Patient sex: F
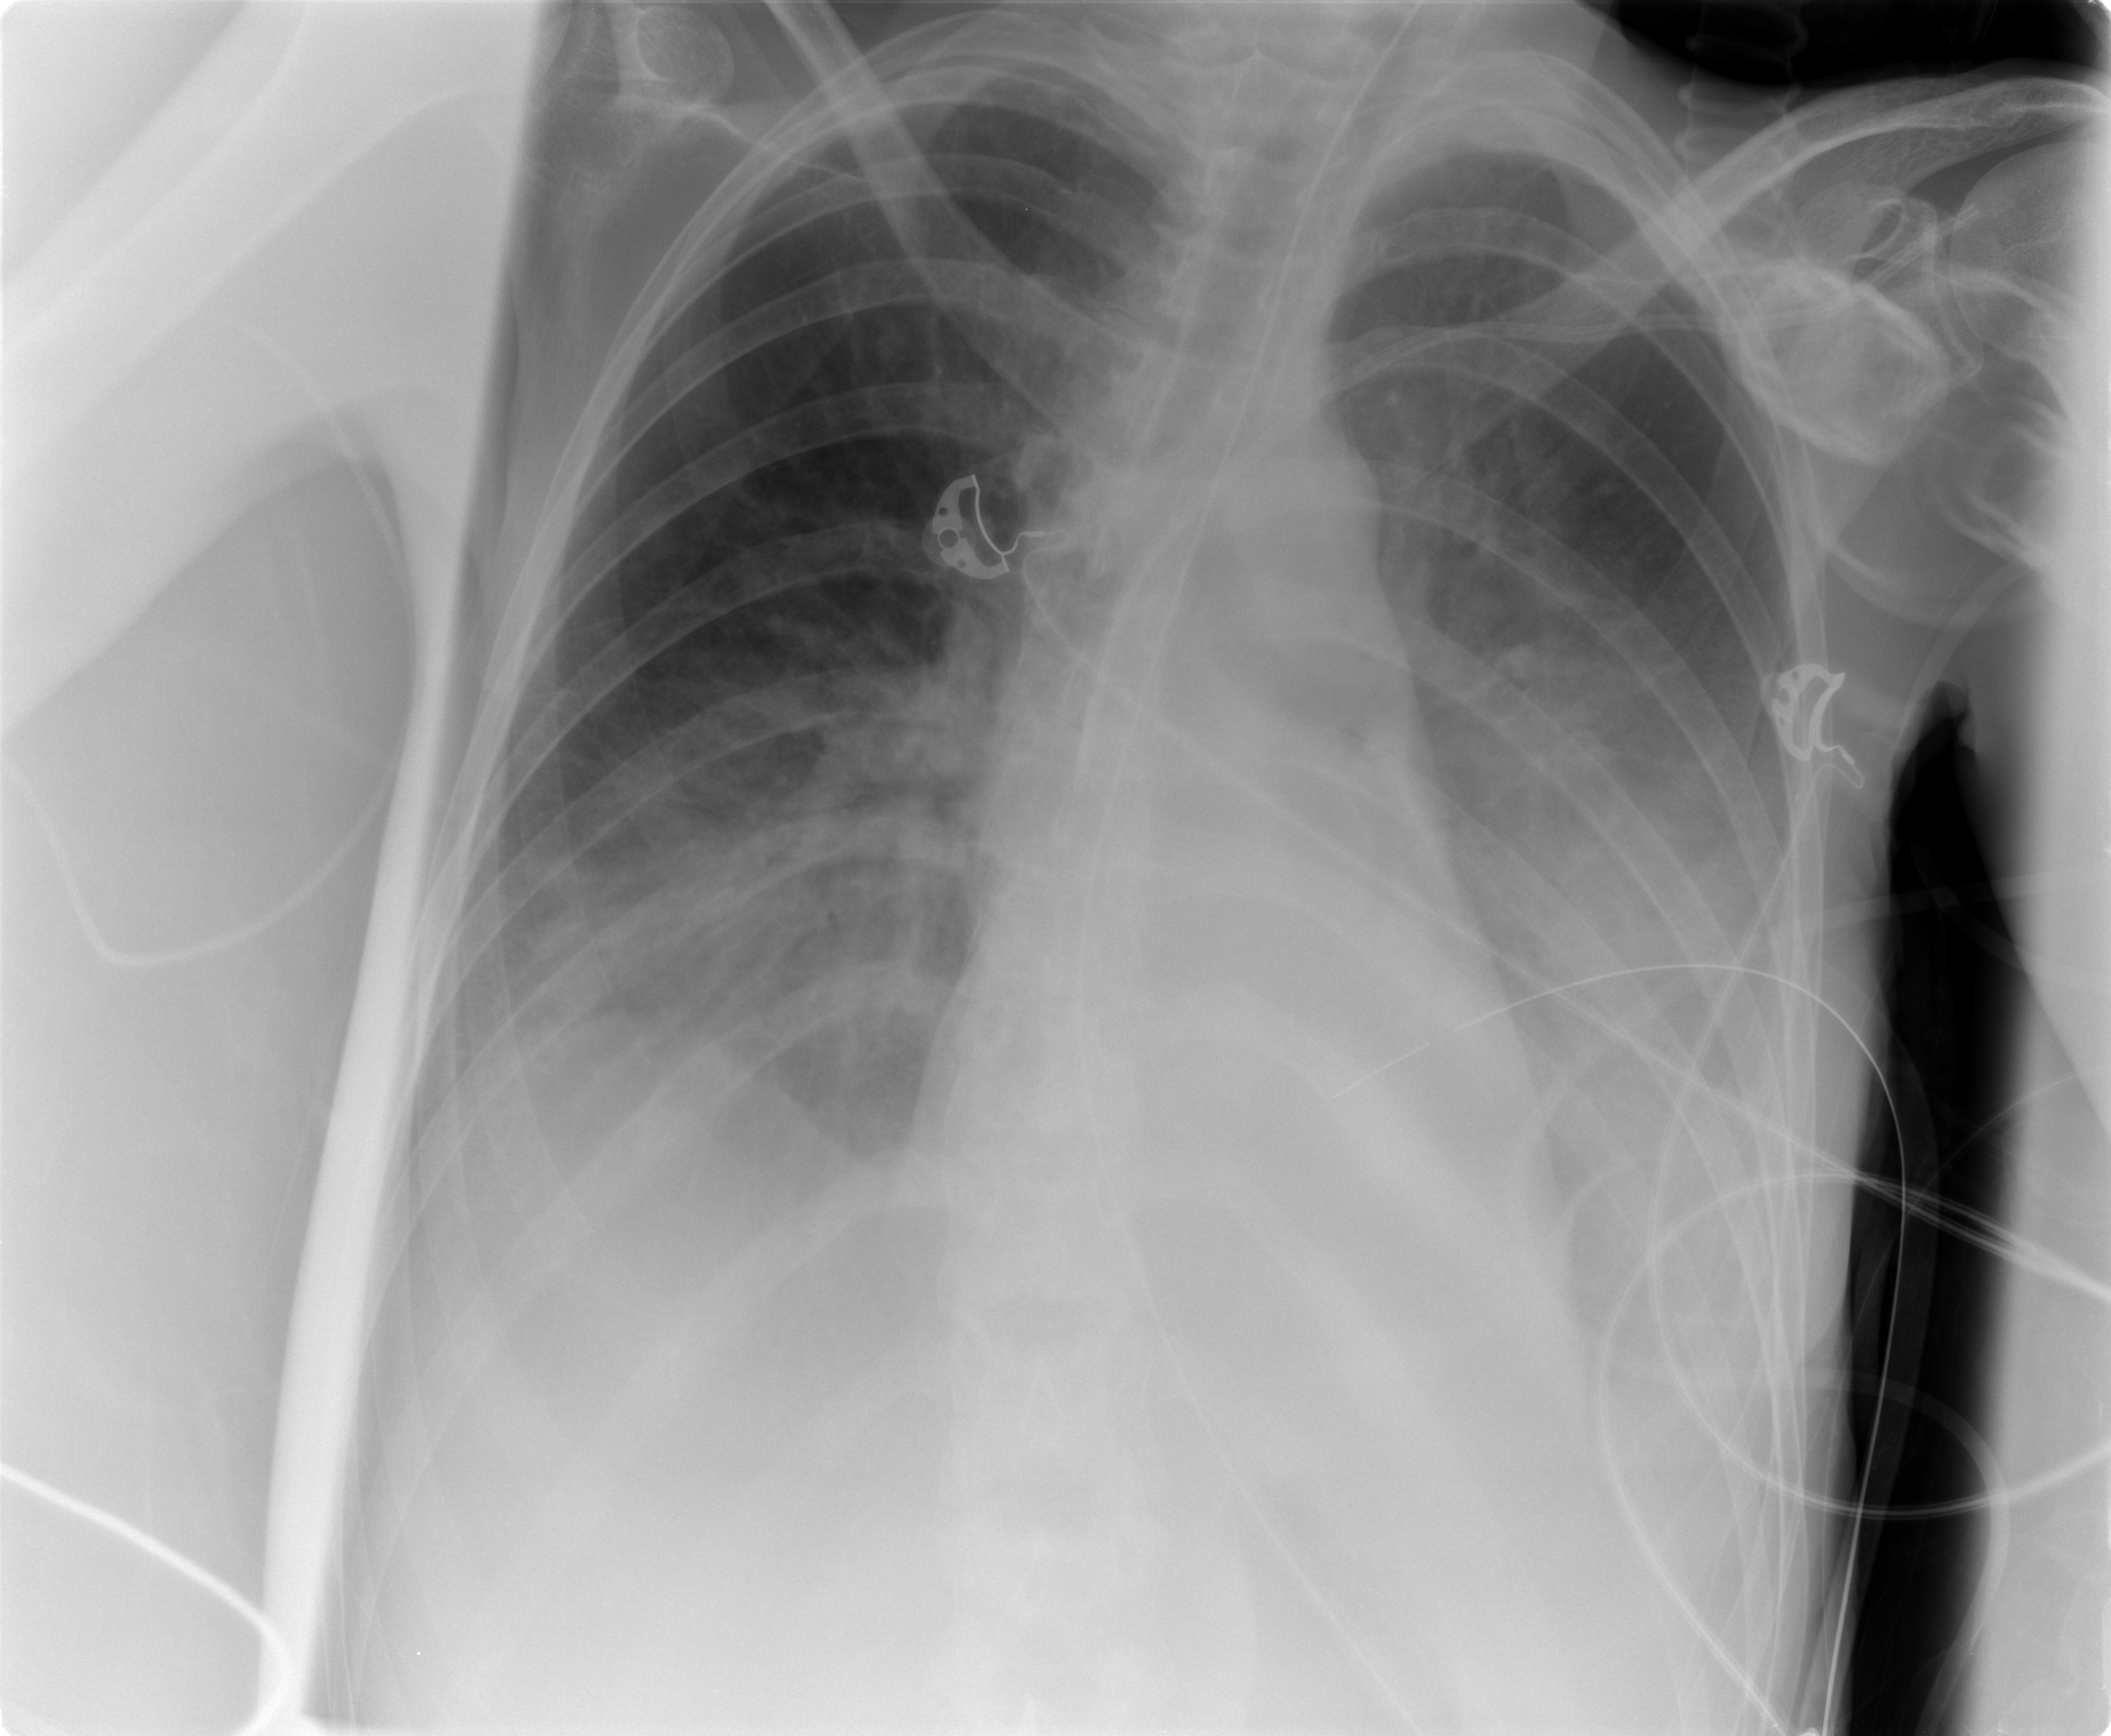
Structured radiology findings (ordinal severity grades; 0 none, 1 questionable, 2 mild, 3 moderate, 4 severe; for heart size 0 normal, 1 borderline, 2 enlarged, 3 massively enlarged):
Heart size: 0
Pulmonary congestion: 0
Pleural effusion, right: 0
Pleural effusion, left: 3
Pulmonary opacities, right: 2
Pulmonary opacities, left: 2
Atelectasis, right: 0
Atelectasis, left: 3